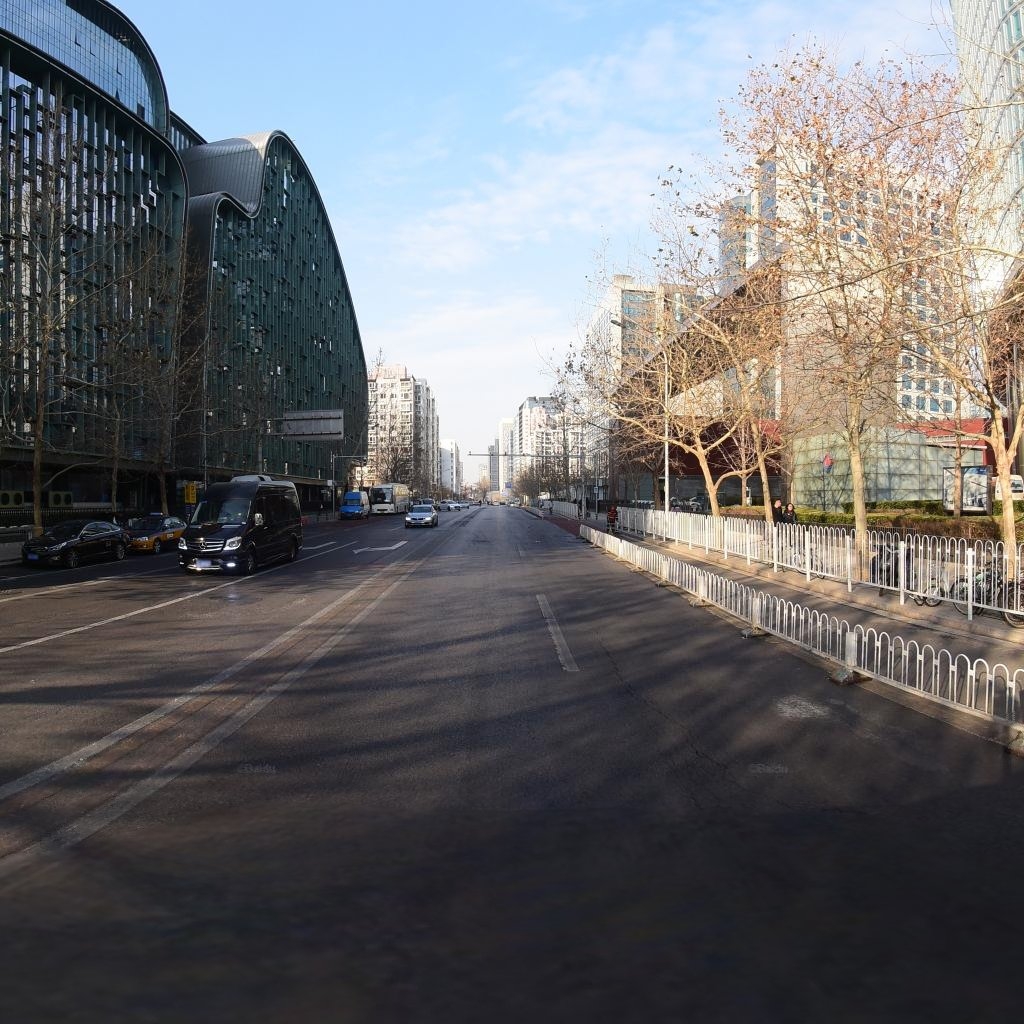
Region: Dongcheng
Road damage annotations: longitudinal crack